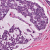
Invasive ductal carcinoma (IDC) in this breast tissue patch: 0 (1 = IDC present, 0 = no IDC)